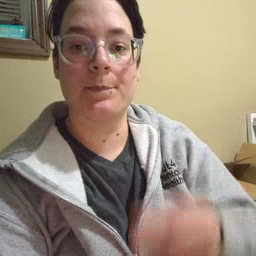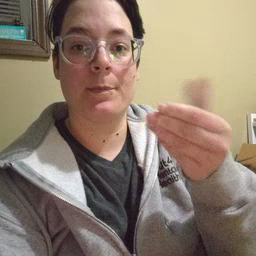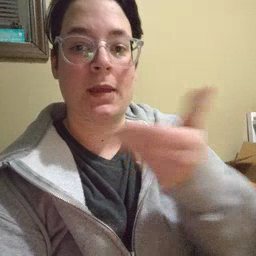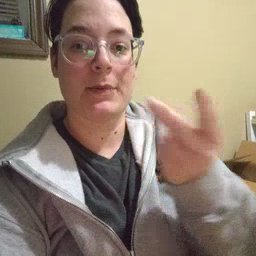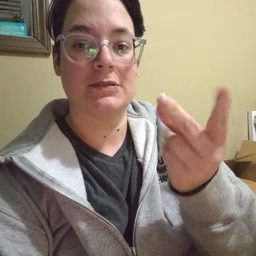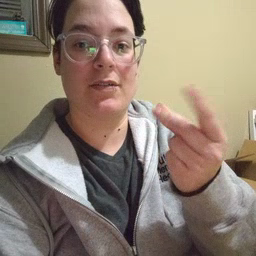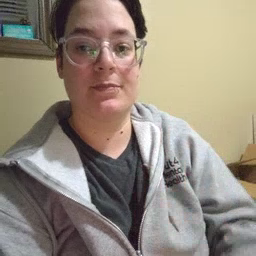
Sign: puppy